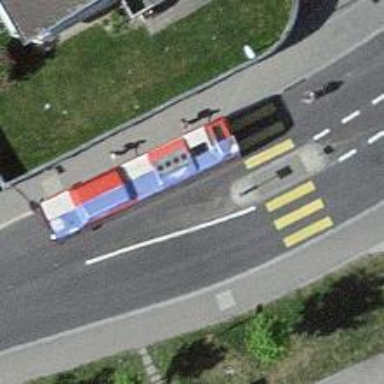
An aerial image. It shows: Bus stop with stop position for public transport.